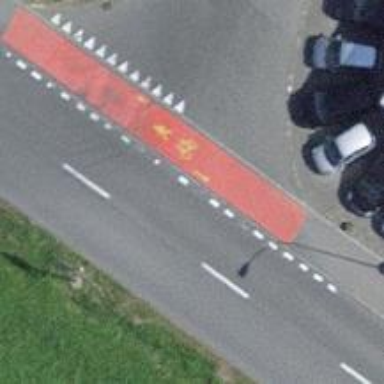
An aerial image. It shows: Marked road crossing with surface markings.